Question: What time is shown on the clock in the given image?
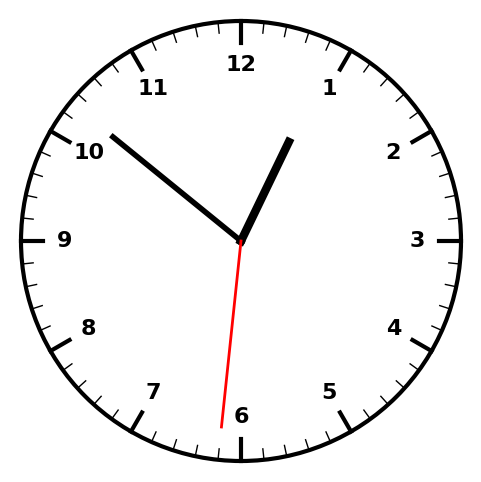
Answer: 12:51:31